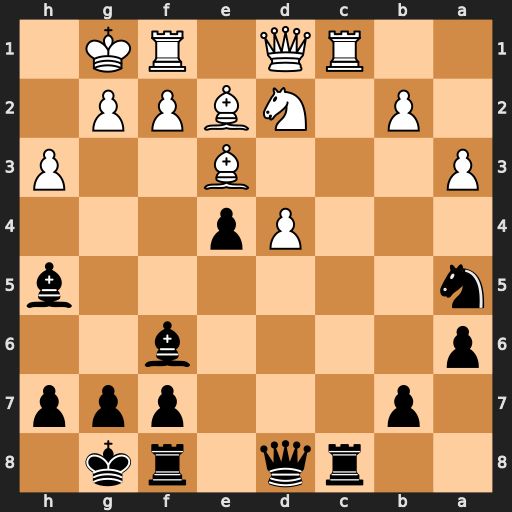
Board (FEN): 2rq1rk1/1p3ppp/p4b2/n6b/3Pp3/P3B2P/1P1NBPP1/2RQ1RK1
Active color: b
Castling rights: -
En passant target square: -
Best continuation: Rxc1 Qxc1 Bxe2